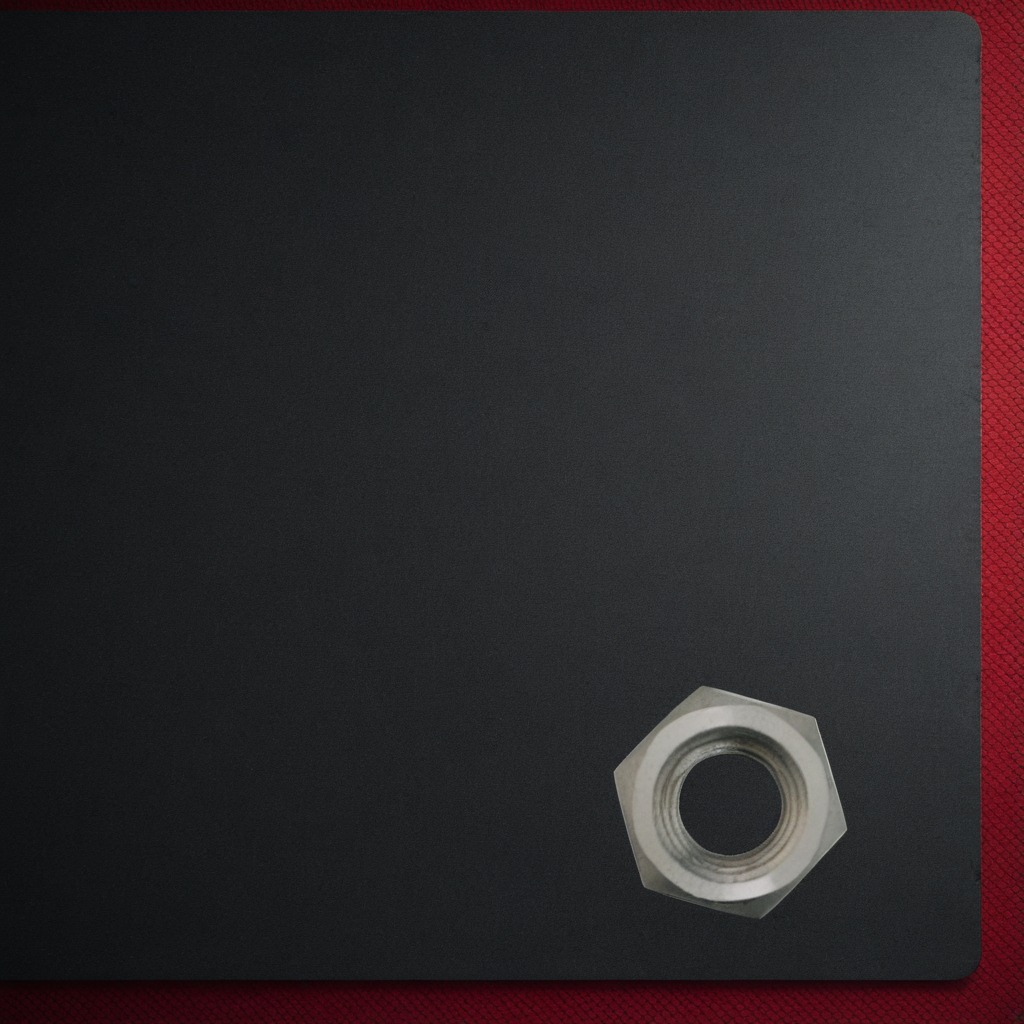
A metal nut is lying on the granite tabletop.